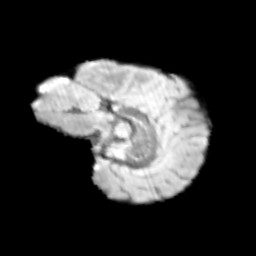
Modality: T2w
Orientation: sagittal
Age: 9
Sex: male
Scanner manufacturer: siemens
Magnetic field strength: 3 T
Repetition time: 3.8 s
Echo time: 0.07 s